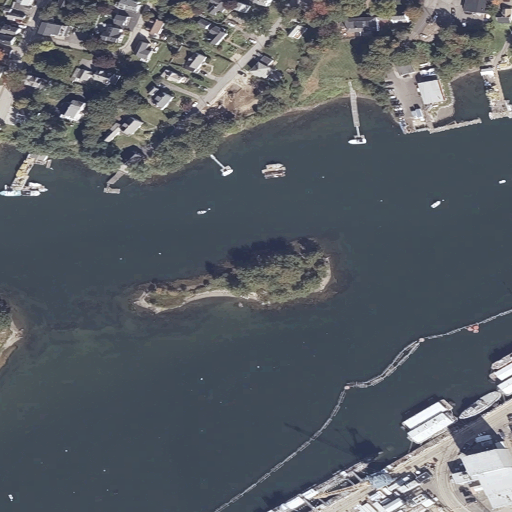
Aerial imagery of island in Maine named Wattlebury Island containing open water, high intensity development, medium intensity development, low intensity development, and open development